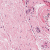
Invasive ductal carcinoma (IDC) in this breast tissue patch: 0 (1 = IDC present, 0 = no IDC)